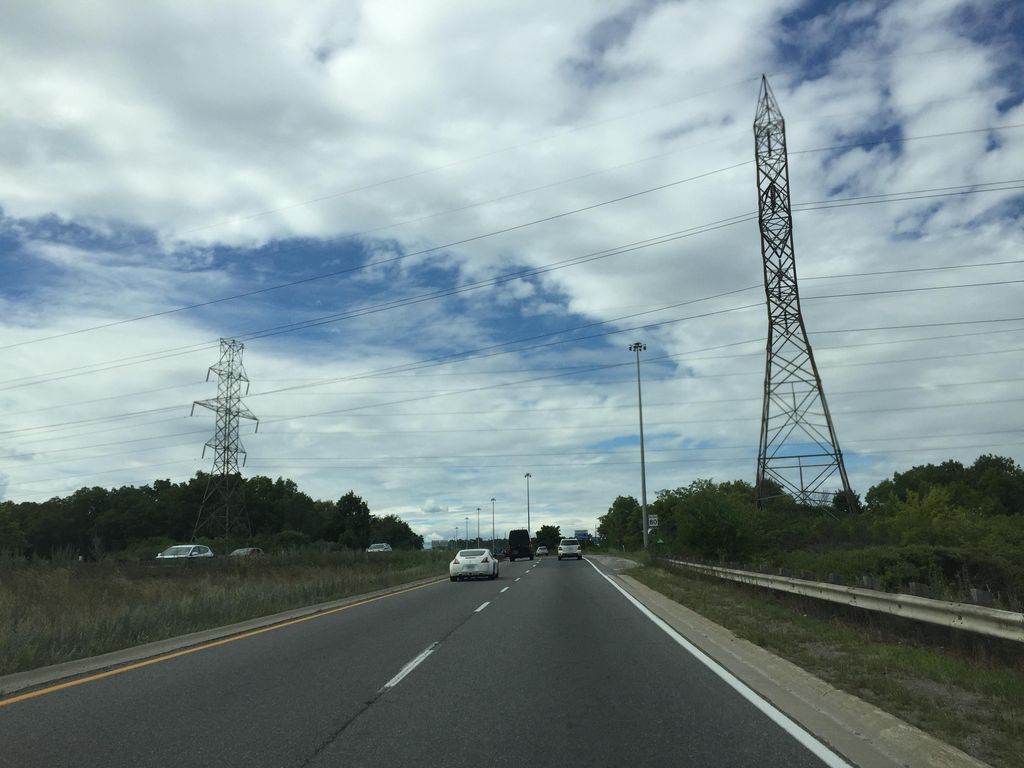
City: hamilton